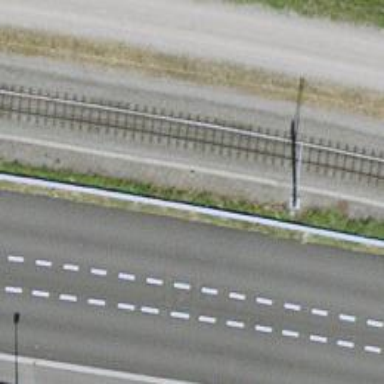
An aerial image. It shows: Tram railway with one track and electrified contact line.